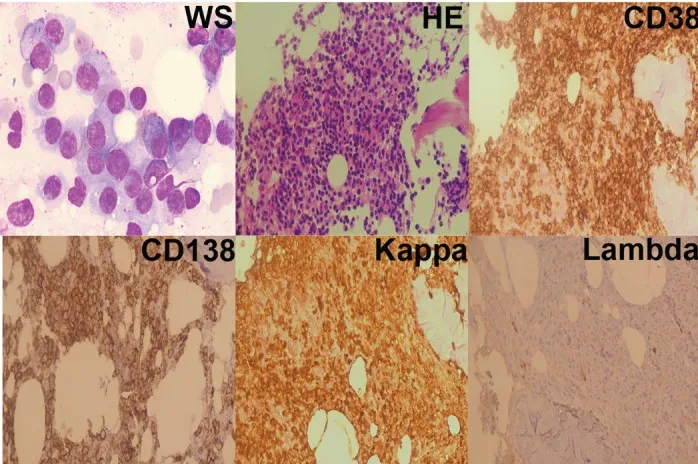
Case 2. (C) Plasma cells were present in the bone marrow aspirates and biopsy specimens (Wright staining, 1000x; hematoxylin-eosin staining, 200x). Immunohistochemistry revealed that the plasma cells were CD38-positive, CD138-positive, kappa-positive, and lambda-negative.
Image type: pathology (immunostaining)